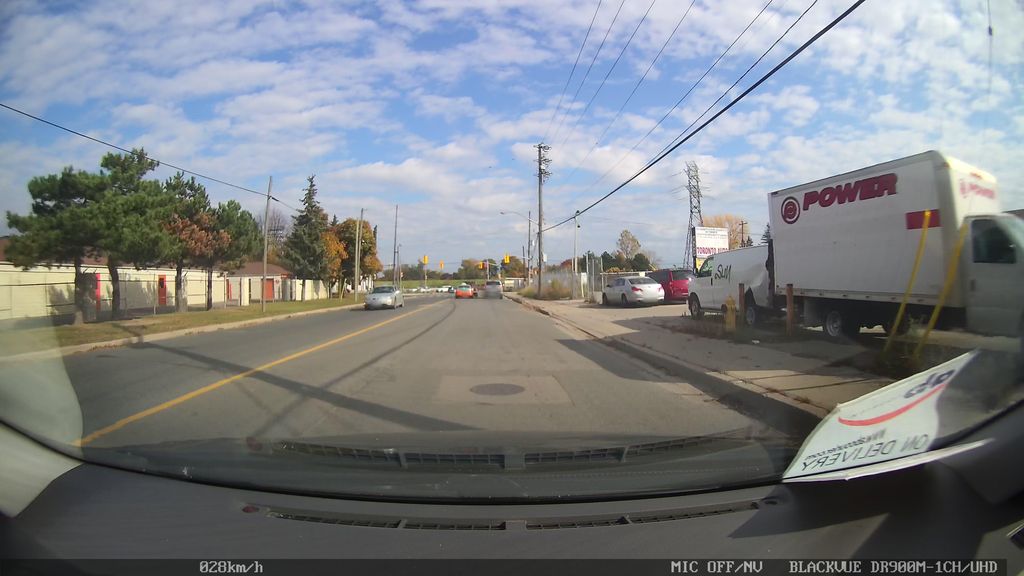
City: toronto